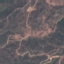
Label: HerbaceousVegetation